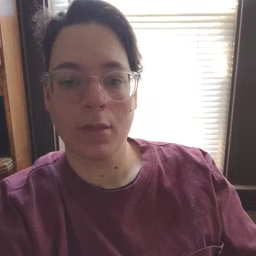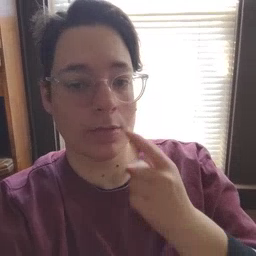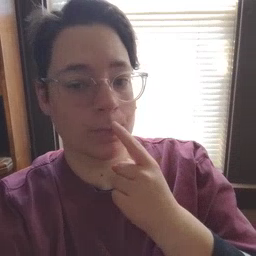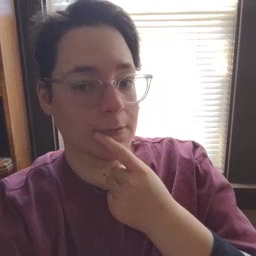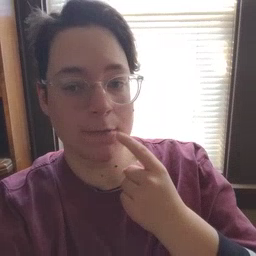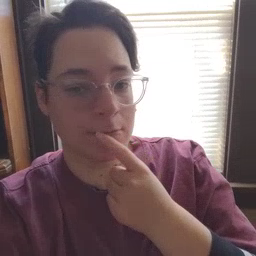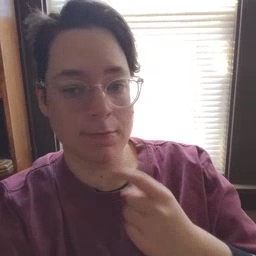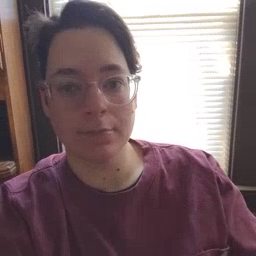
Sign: lips